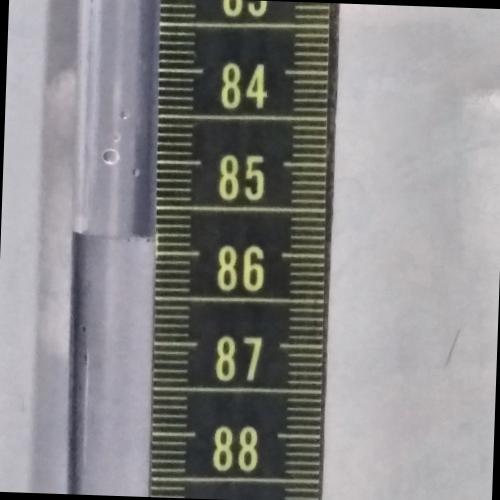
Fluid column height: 85.8 cm